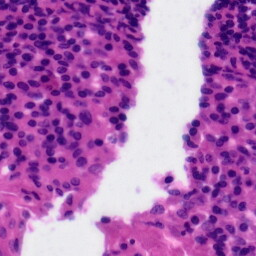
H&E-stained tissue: Tonsil